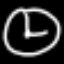
Label: clock